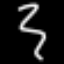
Label: squiggle